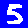
Digit: 5